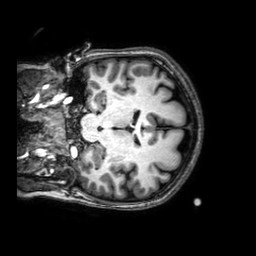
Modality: T1w
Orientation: coronal
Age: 20
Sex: female
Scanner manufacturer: philips
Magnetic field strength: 3 T
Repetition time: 8.2 s
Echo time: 0.0037 s